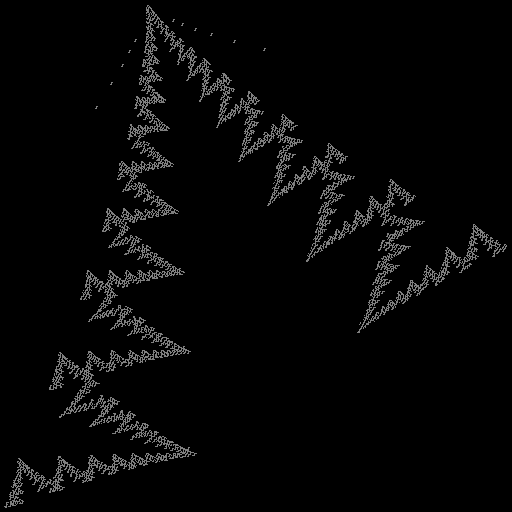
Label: zigzag